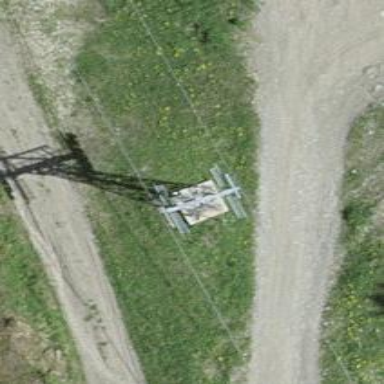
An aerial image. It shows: Pylon for aerialway.